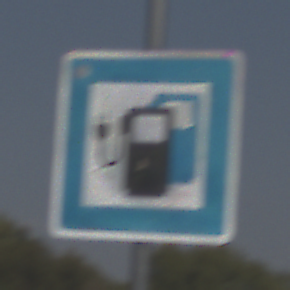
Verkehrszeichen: LadestationFuerElektrofahrzeuge
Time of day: MorningAfternoon
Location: Outdoor (Nature)
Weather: PartlyCloudy
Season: NotSpecified
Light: Natural